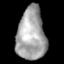
Tissue: lung
Cell type: Others
Senescence score: 0.1226
Nuclear area (px): 1464
Mean DAPI intensity: 165.353